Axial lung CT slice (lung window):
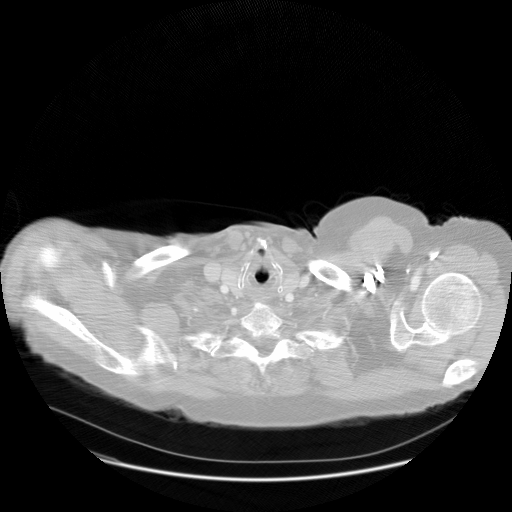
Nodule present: no